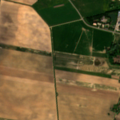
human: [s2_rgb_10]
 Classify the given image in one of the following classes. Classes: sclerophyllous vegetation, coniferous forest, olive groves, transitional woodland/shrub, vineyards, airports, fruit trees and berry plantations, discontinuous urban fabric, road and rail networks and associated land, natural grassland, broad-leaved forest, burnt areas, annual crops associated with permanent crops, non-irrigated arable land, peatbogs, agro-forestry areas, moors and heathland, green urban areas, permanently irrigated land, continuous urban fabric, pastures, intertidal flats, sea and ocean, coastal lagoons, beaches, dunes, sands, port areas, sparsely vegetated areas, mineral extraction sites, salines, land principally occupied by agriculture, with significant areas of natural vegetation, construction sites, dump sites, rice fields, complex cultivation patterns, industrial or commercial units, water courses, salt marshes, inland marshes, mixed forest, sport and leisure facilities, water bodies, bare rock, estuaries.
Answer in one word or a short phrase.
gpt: non-irrigated arable land, complex cultivation patterns